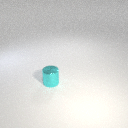
small cyan metal cylinder